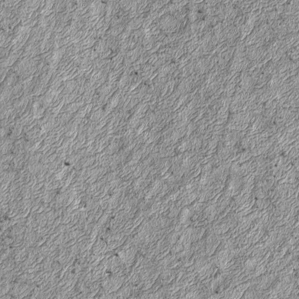
Label: frost